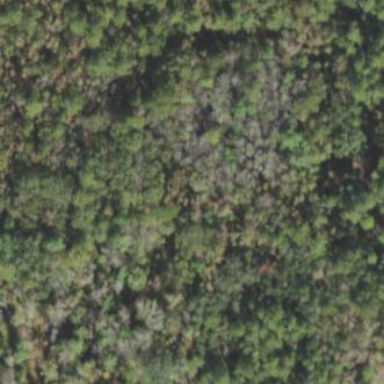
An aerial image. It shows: Mixed woodland area with various types of leaves.